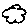
Label: cloud